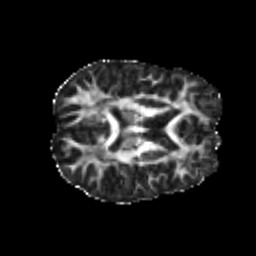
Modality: FA
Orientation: axial
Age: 21
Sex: male
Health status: healthy
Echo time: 0.074 s